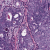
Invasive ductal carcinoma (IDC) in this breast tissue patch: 1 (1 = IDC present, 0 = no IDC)